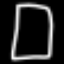
Label: square